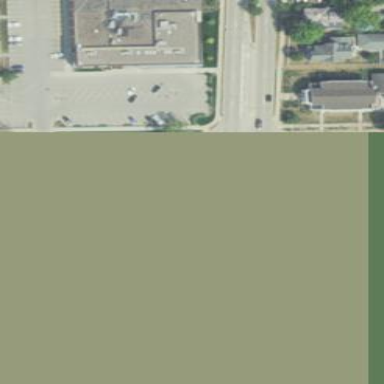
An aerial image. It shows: Commercial area.